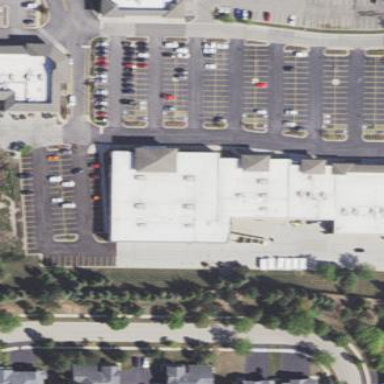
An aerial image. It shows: Part of the building is dedicated to retail space.